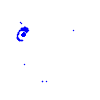
Particle: pion